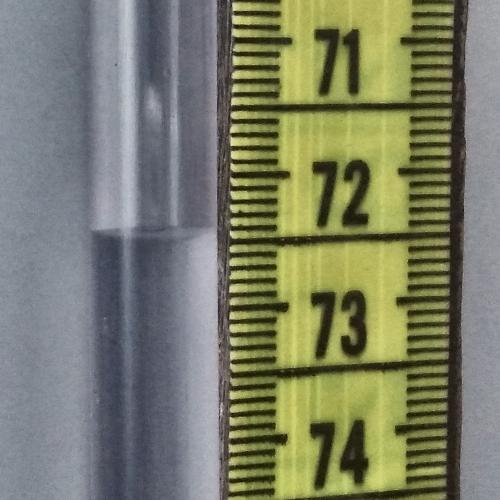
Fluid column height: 72.4 cm